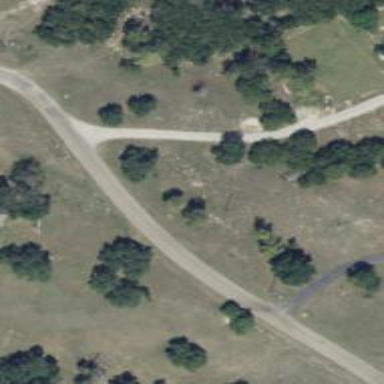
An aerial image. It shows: Driveway leading to service road.